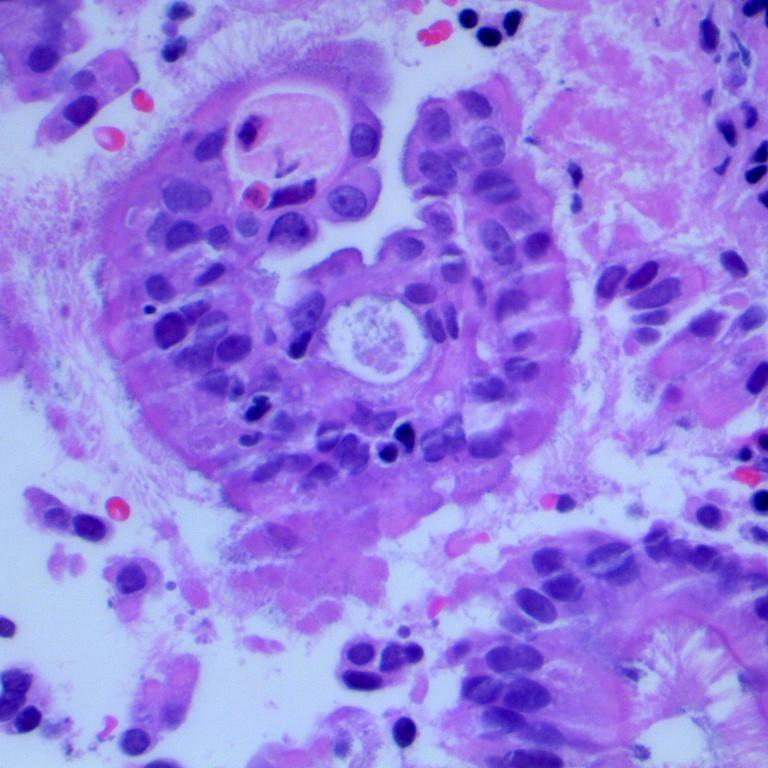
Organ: lung
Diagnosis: adenocarcinomas